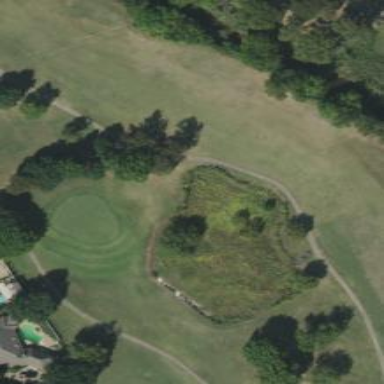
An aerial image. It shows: Water hazard in golf course. The hazard is natural water feature.